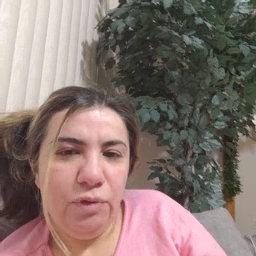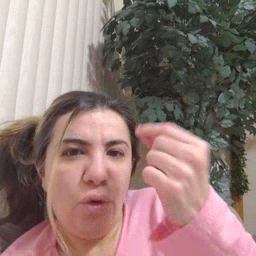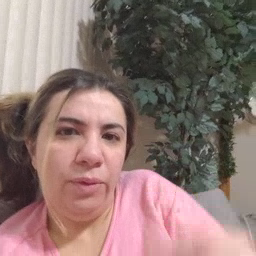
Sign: go